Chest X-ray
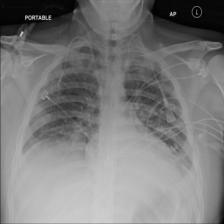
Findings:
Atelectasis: negative
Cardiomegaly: negative
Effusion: negative
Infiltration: negative
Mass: negative
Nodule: negative
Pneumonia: negative
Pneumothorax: negative
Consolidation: positive
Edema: negative
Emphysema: negative
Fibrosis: negative
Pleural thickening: negative
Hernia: negative